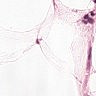
Metastatic tissue present: no